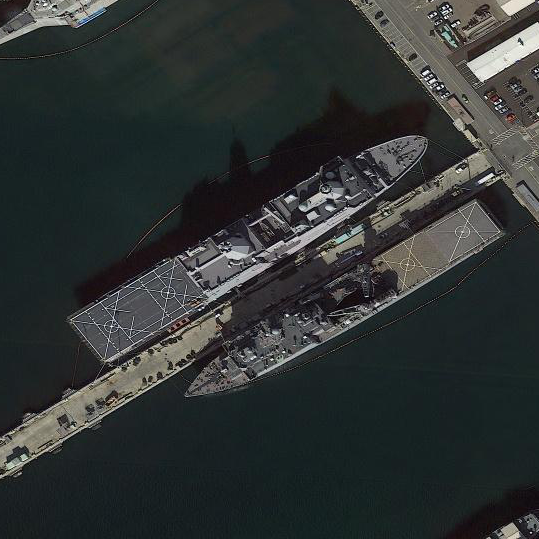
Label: combat